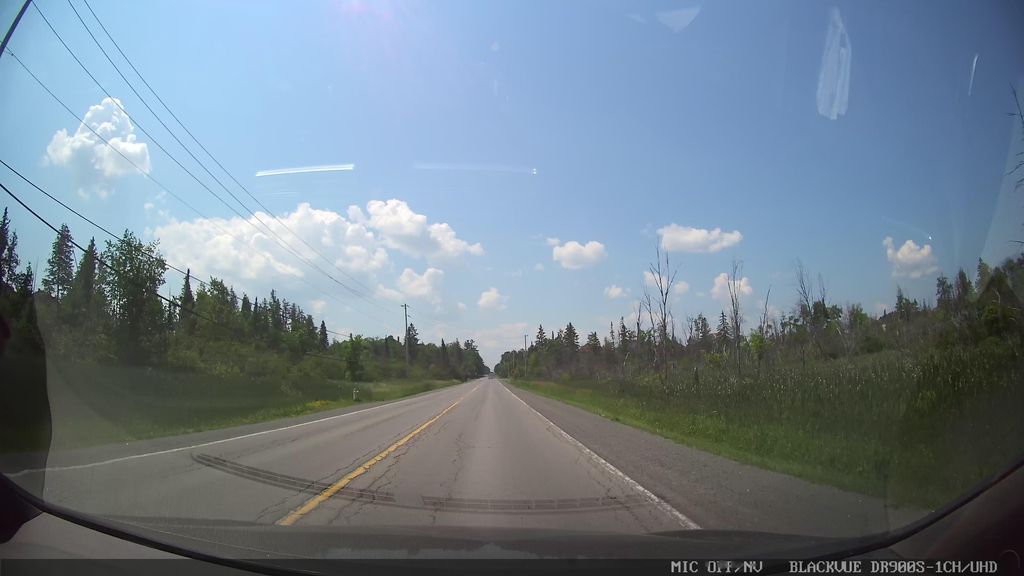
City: ottawa-gatineau